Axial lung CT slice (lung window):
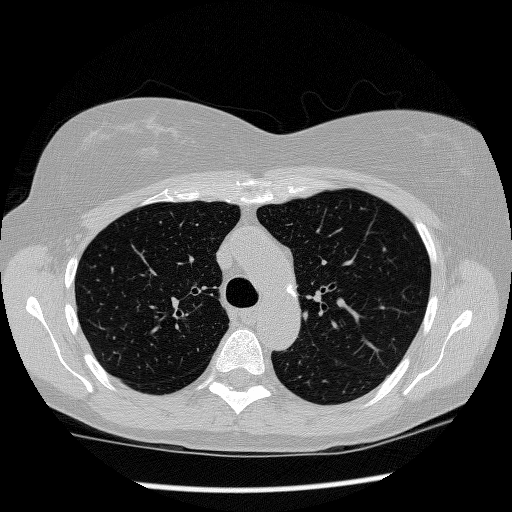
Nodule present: no